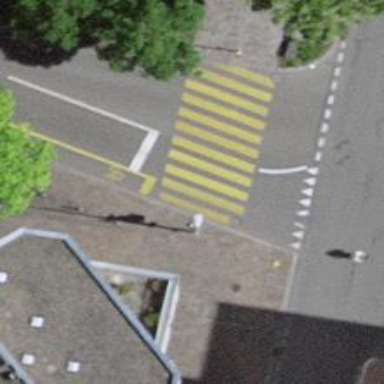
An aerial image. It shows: Crossing with traffic signals.